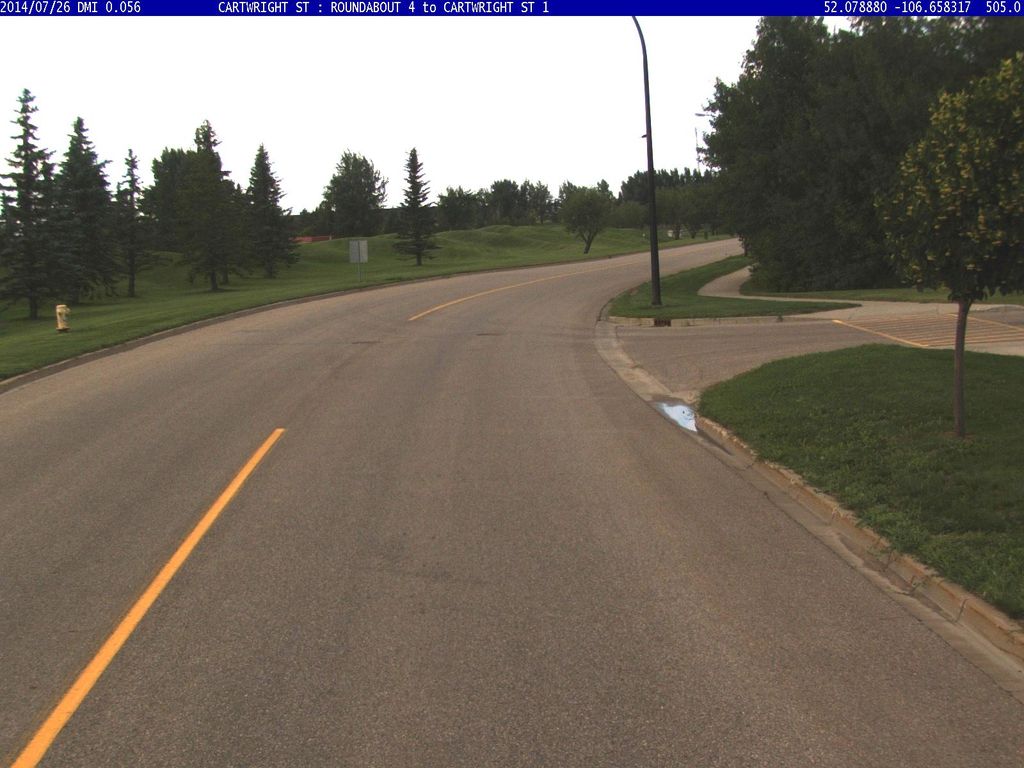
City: saskatoon